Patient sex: F
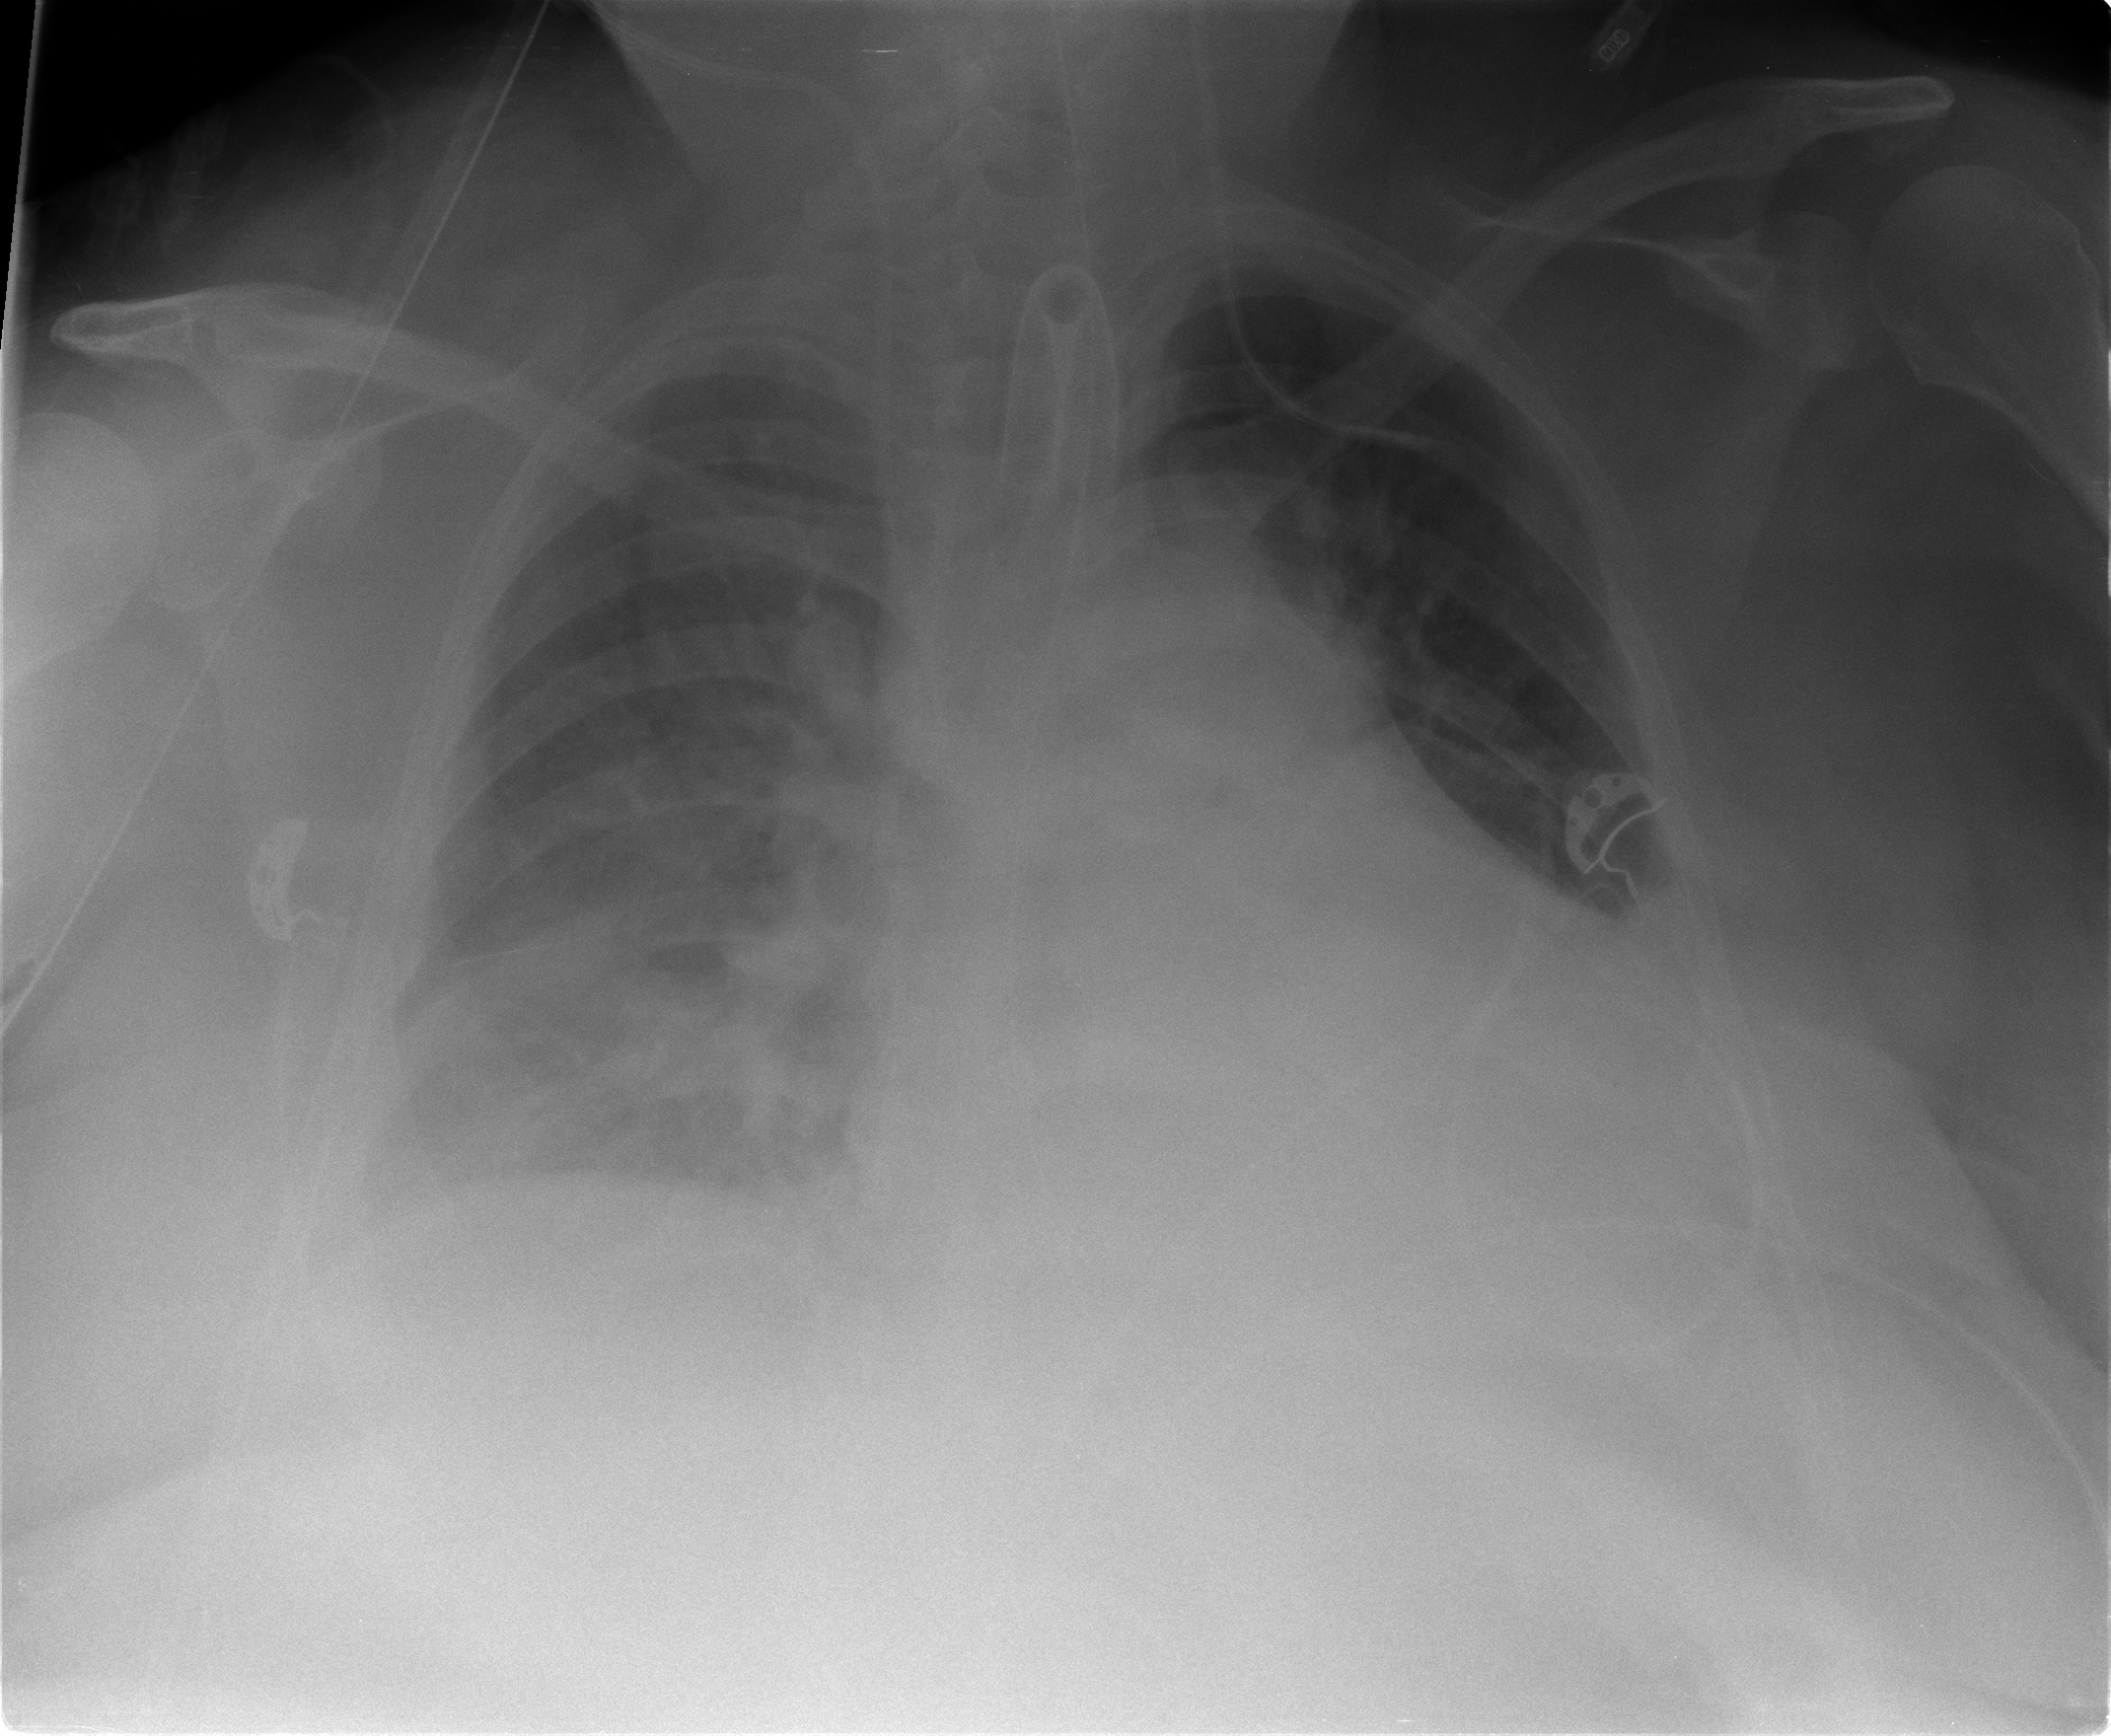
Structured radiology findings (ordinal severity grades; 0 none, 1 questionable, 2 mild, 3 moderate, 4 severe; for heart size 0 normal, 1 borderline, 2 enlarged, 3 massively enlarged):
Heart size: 2
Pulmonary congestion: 2
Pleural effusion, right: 2
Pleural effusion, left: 3
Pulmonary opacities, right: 3
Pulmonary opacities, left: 0
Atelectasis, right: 3
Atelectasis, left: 2